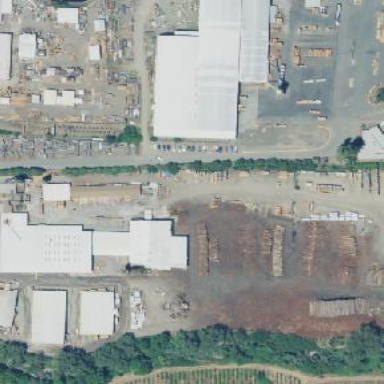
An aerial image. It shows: Sawmill craft.